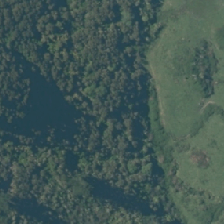
Land cover: low_producing_grassland